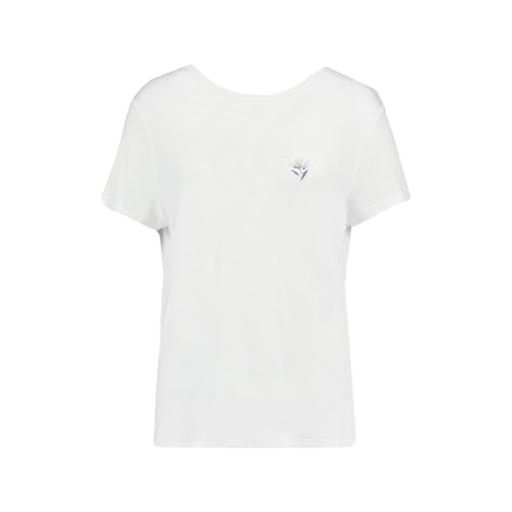
white bird print t-shirt, embroidered swan t-shirt, white bird-print t-shirt, white background